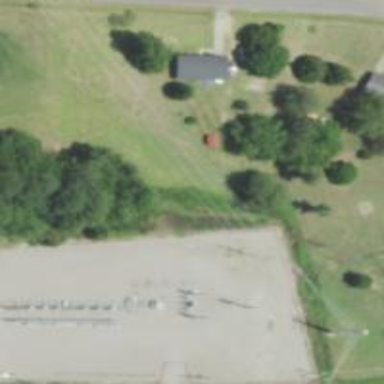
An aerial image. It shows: Distribution substation surrounded by fence.